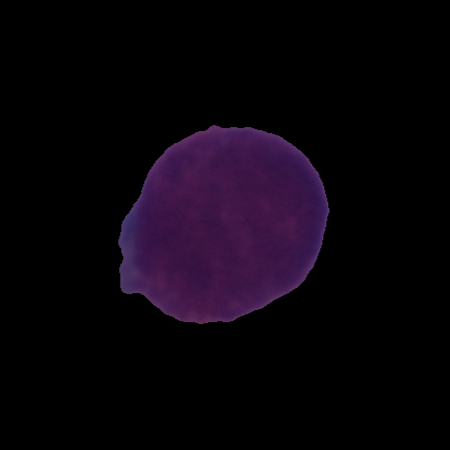
Label: cancer